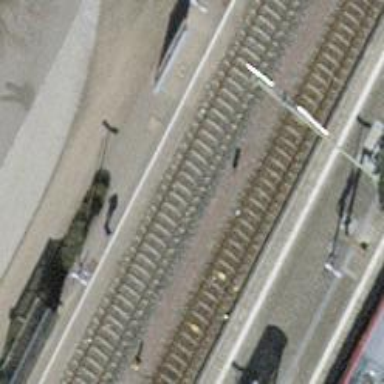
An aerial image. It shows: Public transport stop position along the railway.